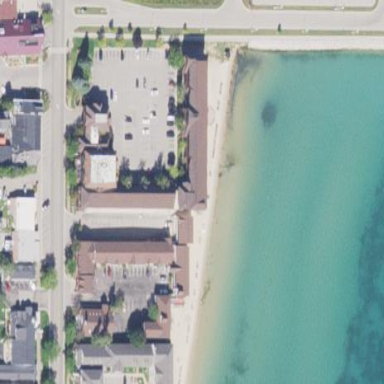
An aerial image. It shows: Motel building.